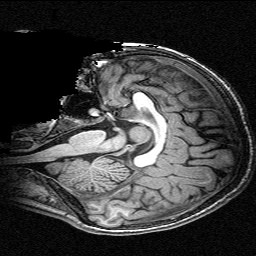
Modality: T1w
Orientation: sagittal
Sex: female
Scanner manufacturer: siemens
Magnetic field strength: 3 T
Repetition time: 2.3 s
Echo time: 0.00336 s